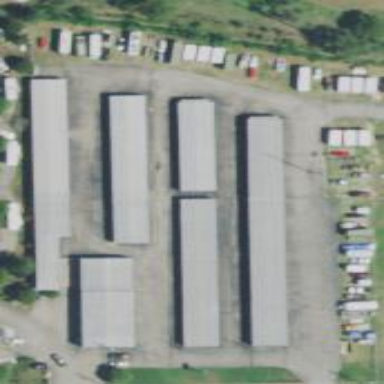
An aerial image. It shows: Area designated for garages used for storage rental.